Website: apple
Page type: customer-info-address
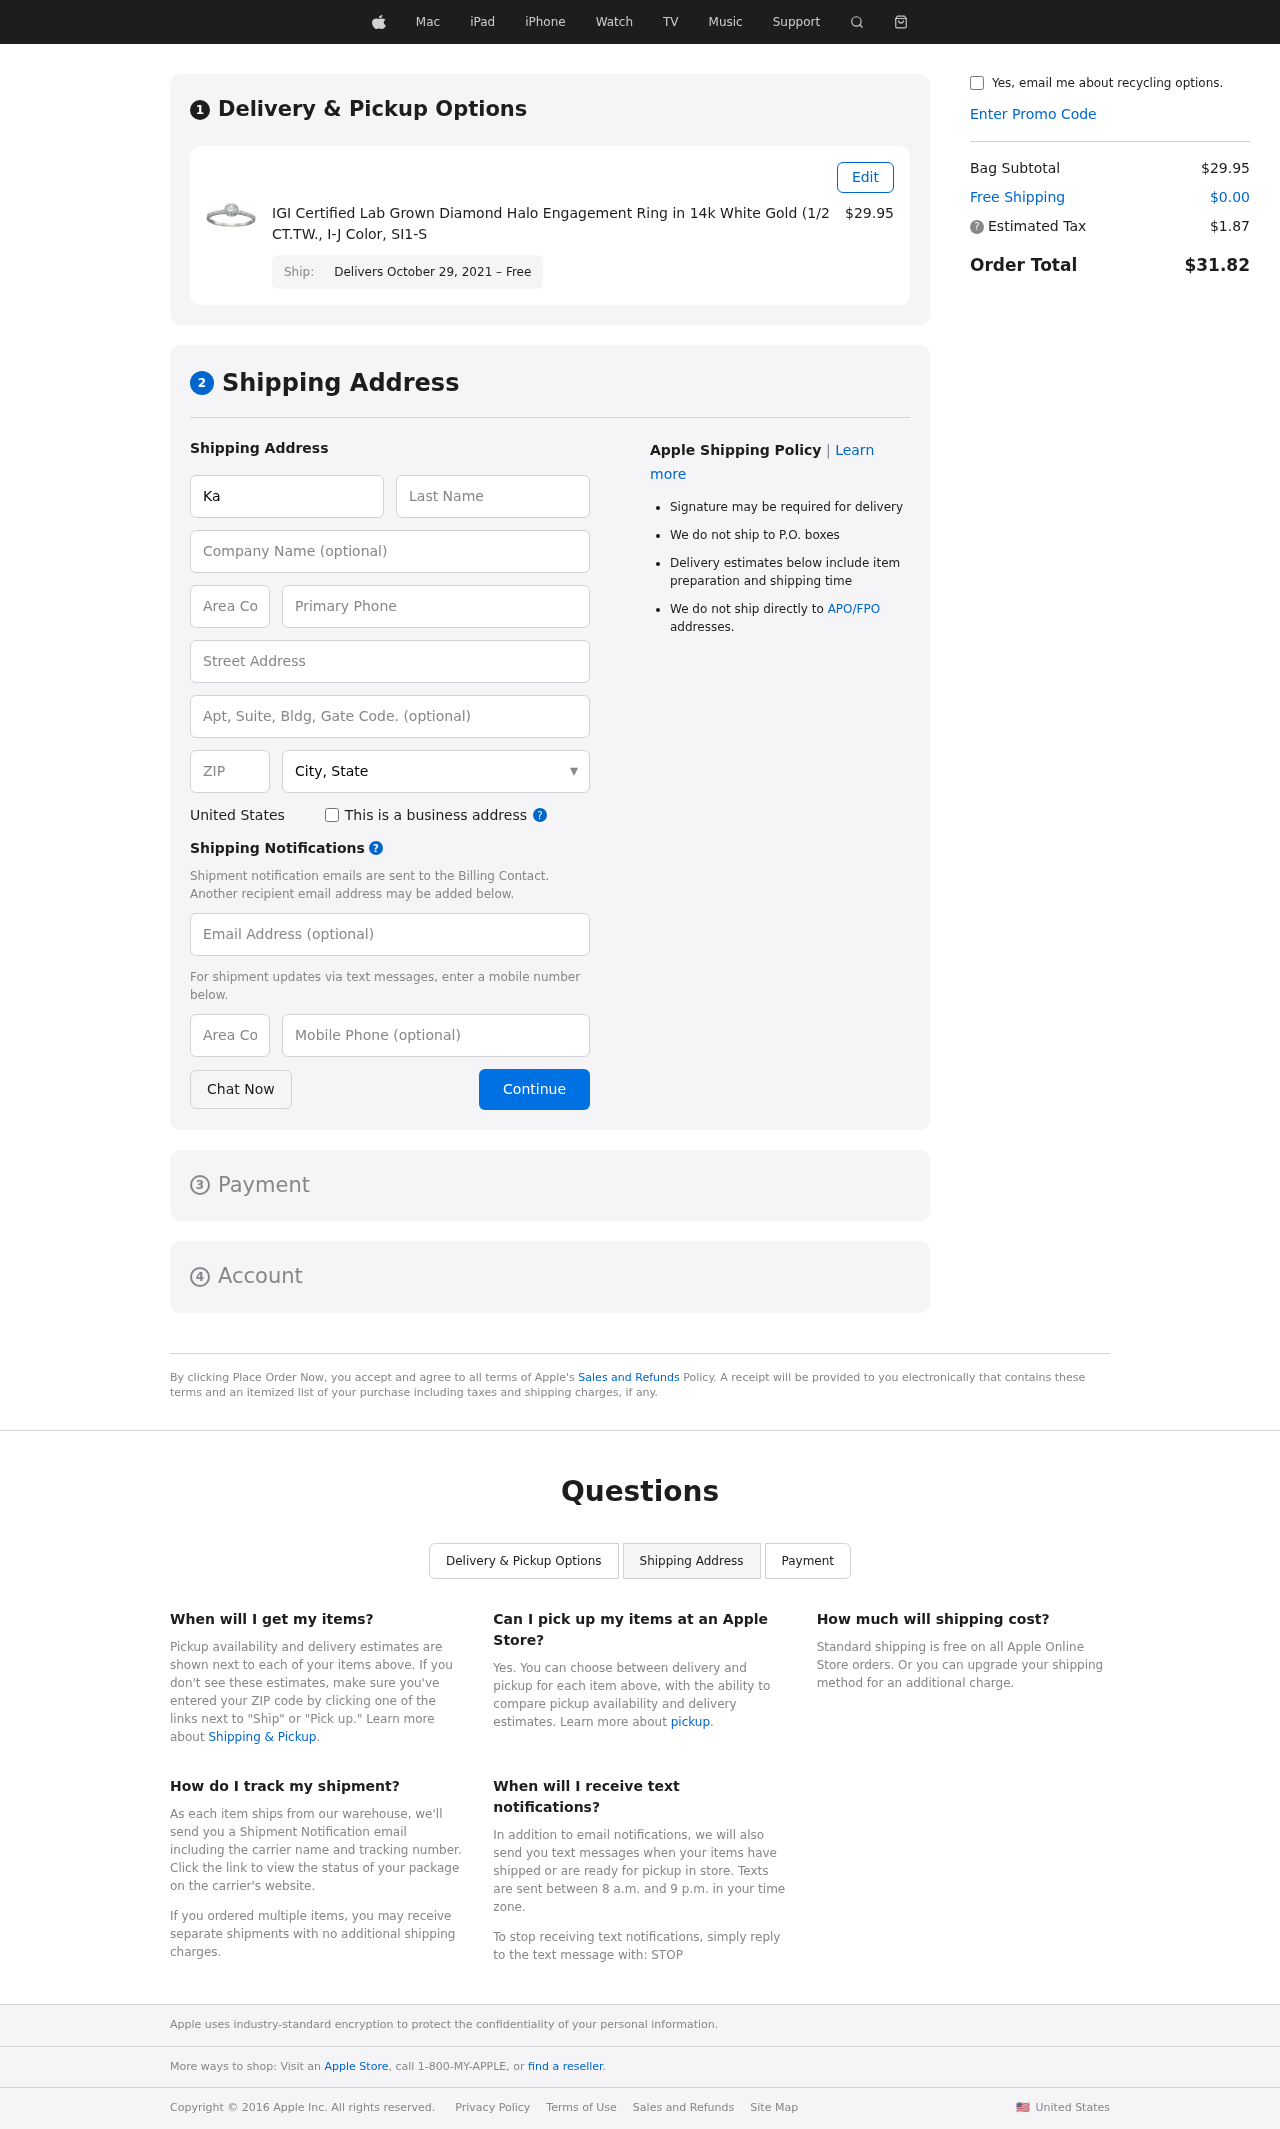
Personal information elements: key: PII_CITY_STATE
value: Jonesborough, TX
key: PII_COUNTRY
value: United States
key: PII_EMAIL
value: kaitlyn.strickland@gmail.com
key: PII_FIRSTNAME
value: Kaitlyn
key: PII_LASTNAME
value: Strickland
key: PII_PHONE
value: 9989832250
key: PII_PHONE_ALT
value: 6284219087
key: PII_PHONE_ALT_AREA
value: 628
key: PII_PHONE_AREA
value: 998
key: PII_POSTCODE
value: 79616
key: PII_STREET
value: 2960 Jacqueline Roads Suite 997
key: PII_STREET2
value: Suite 170
Product elements: key: PRODUCT1_NAME
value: IGI Certified Lab Grown Diamond Halo Engagement Ring in 14k White Gold (1/2 CT.TW., I-J Color, SI1-S
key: PRODUCT1_PRICE
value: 29.95
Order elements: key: ORDER_DELIVERY_DATE
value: Delivers October 29, 2021 – Free
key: ORDER_SUBTOTAL
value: $29.95
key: ORDER_SHIPPING_COST
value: $0.00
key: ORDER_TAX
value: $1.87
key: ORDER_TOTAL
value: $31.82